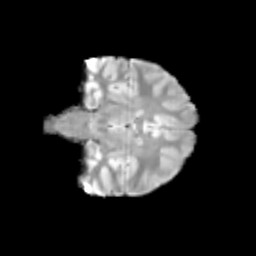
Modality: T2w
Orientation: coronal
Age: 10
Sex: female
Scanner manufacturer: siemens
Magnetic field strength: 3 T
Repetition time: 3.8 s
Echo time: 0.07 s